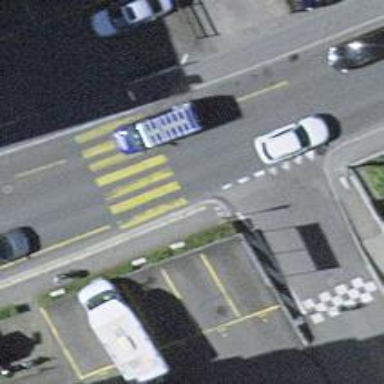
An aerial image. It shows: Zebra crossing on footway.